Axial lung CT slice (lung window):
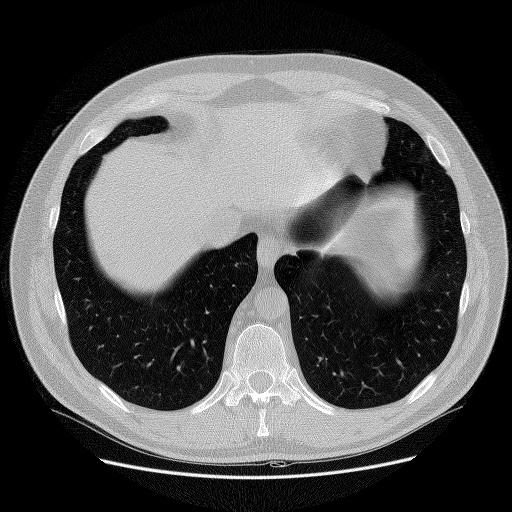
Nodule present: no